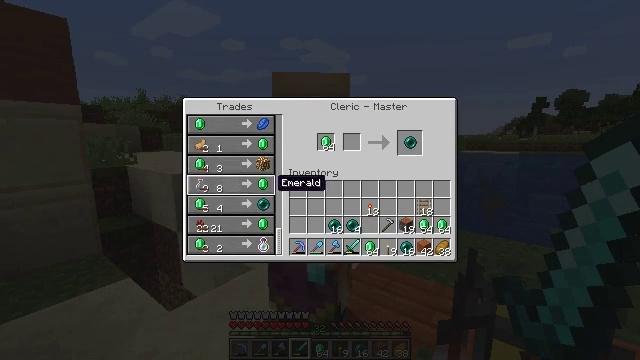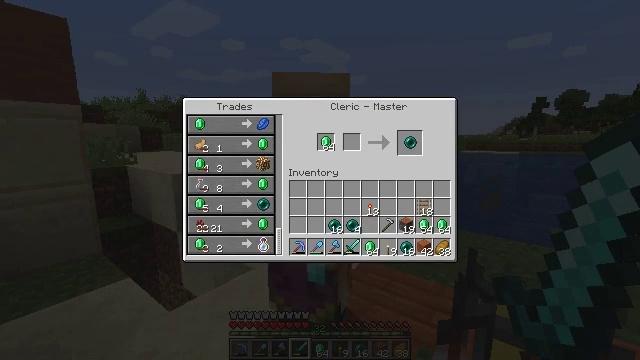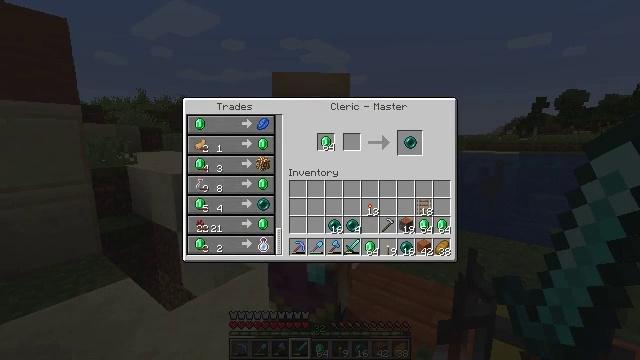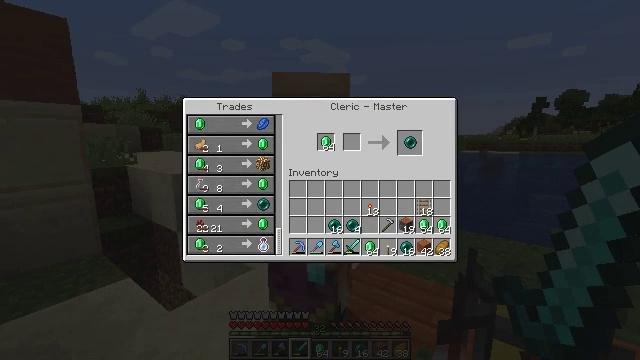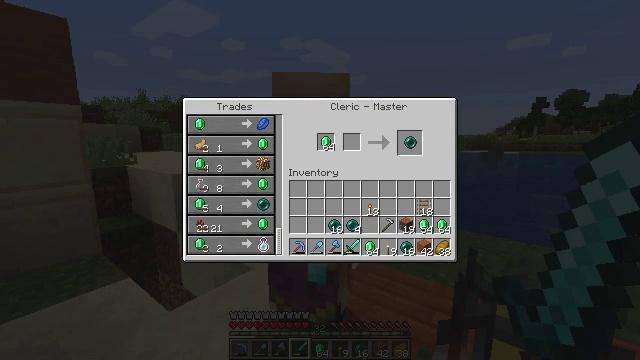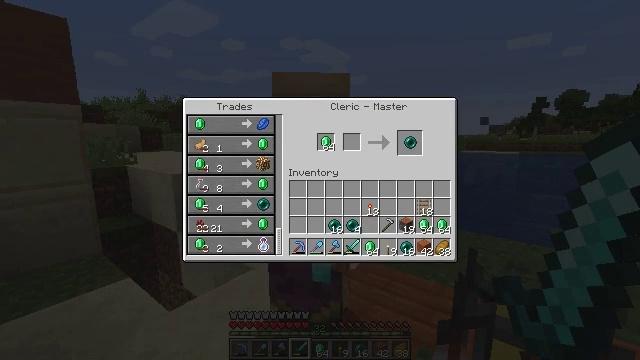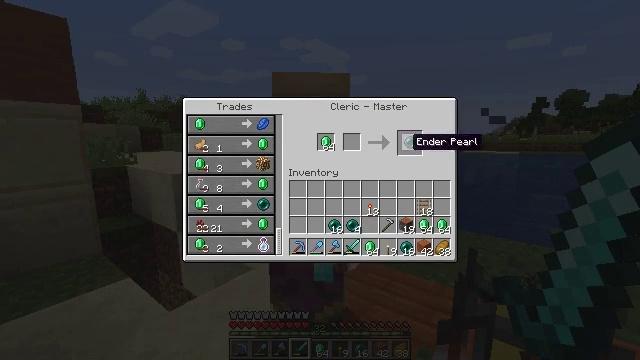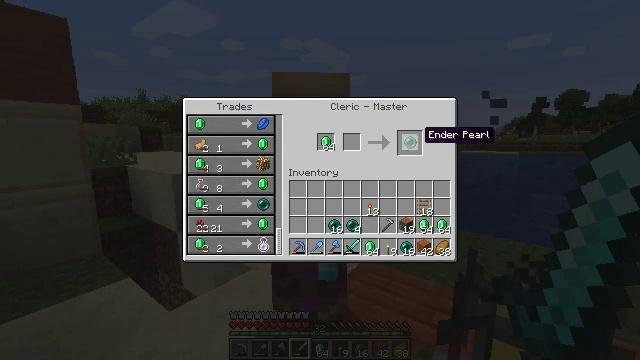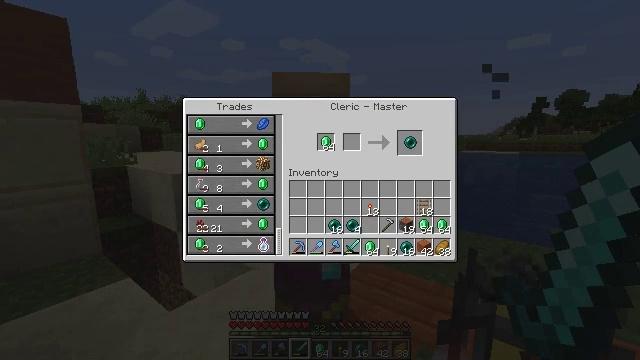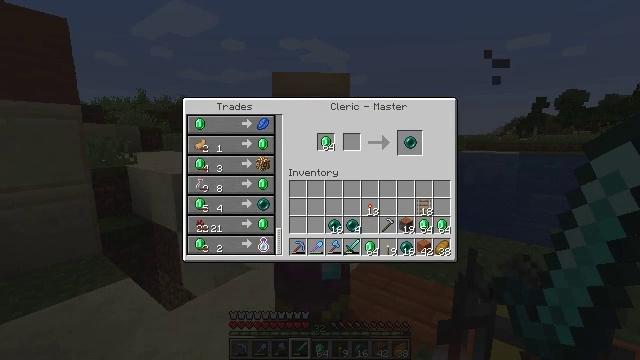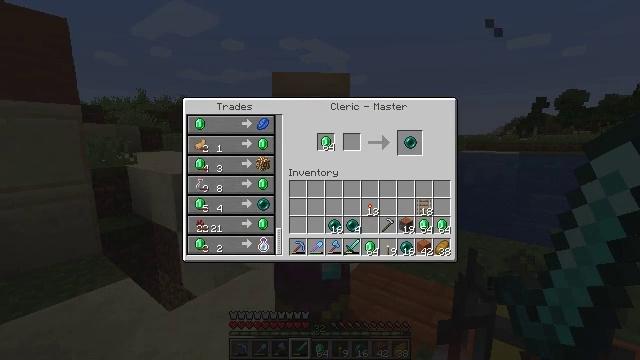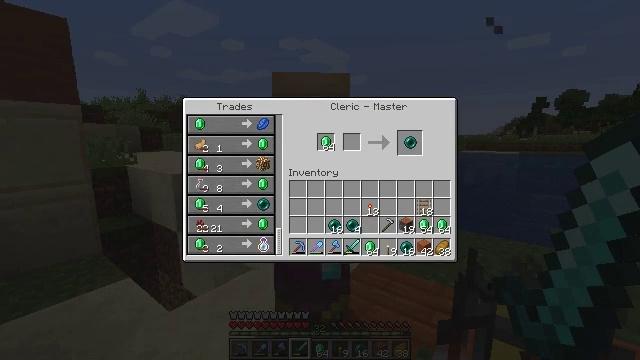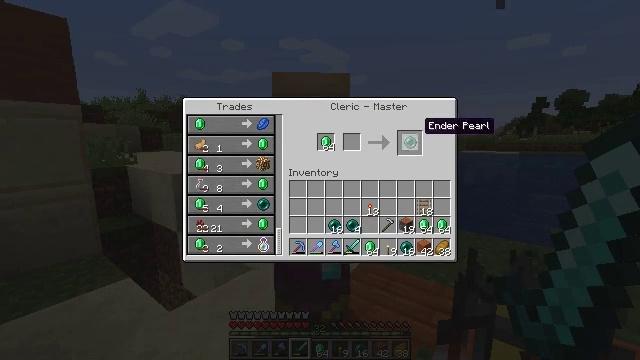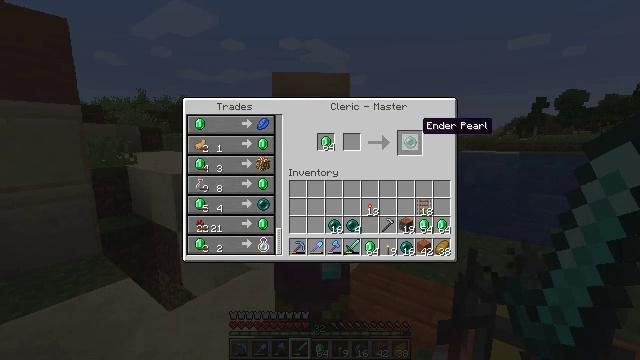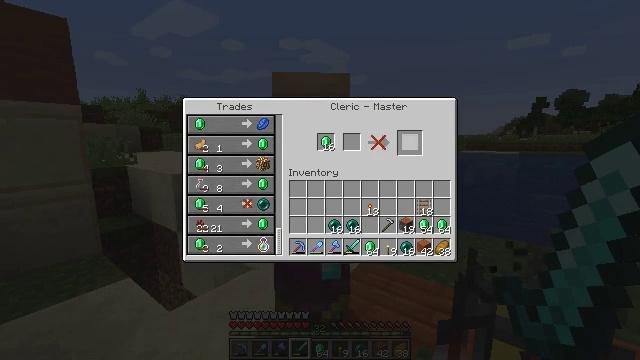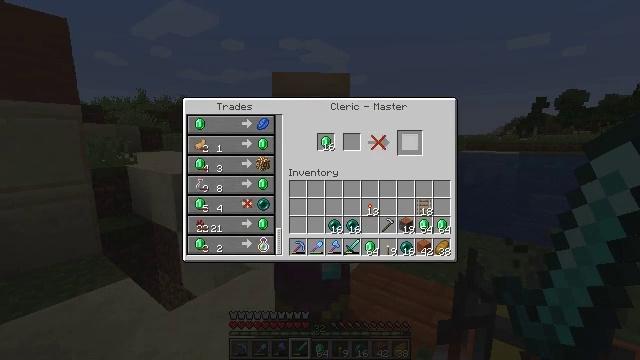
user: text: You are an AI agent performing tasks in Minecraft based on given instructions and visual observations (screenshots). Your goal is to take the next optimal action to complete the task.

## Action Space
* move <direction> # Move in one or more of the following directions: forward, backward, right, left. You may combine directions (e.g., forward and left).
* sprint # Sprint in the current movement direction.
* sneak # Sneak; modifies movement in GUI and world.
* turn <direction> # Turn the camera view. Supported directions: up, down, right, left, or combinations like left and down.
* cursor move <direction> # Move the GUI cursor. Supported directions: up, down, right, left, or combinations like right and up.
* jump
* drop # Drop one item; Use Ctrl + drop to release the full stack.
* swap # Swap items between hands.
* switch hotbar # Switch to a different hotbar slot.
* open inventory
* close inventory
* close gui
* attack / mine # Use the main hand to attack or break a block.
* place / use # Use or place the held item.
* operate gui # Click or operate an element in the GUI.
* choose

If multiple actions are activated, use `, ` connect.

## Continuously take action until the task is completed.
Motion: motion action
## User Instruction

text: Obtain an ender pearl.
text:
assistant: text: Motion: cursor move right and up
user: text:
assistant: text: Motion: cursor move right and up
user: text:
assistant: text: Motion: sneak, cursor move right and up
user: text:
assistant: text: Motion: sneak
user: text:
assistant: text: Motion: sneak
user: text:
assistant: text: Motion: sneak
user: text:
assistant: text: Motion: sneak, cursor move right and up
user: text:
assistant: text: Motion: sneak, cursor move right
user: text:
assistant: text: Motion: sneak
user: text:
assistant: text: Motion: sneak
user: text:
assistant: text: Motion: sneak
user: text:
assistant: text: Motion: sneak
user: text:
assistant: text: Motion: sneak
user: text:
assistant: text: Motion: sneak, operate gui
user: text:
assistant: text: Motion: sneak, operate gui
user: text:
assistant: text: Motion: sneak, operate gui
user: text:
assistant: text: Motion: sneak
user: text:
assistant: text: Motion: sneak
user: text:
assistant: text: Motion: sneak